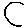
Label: moon